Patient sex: M
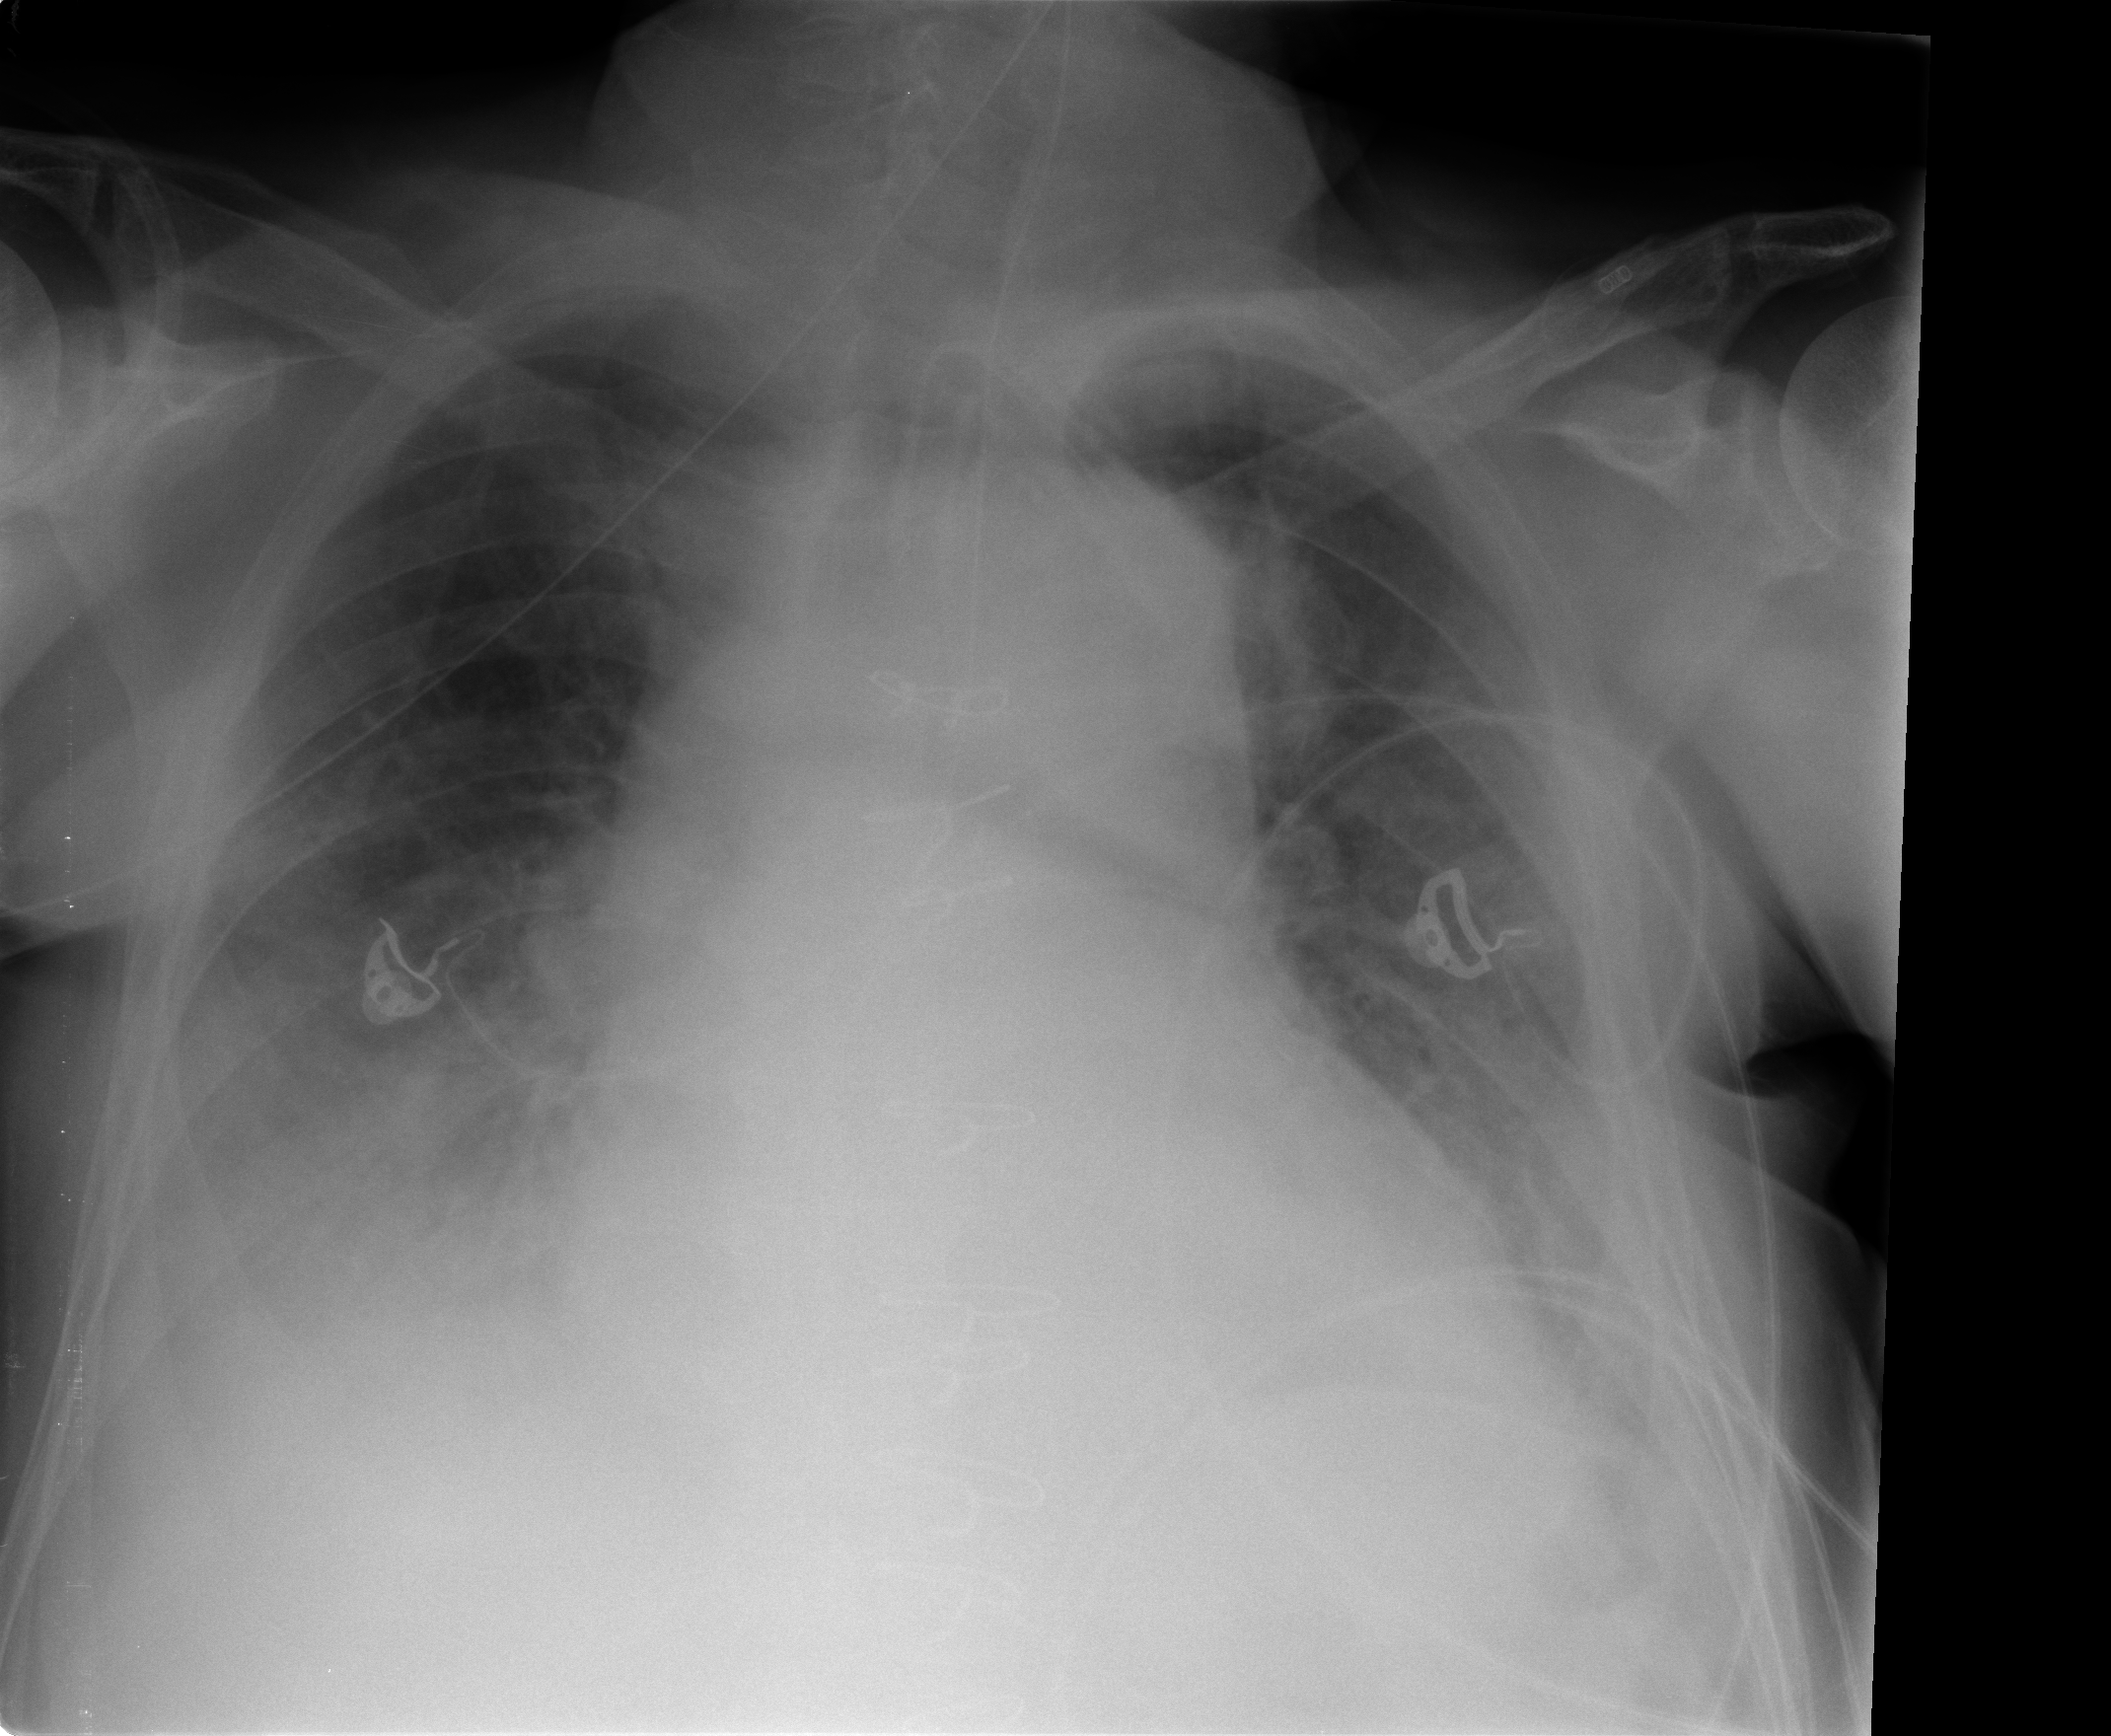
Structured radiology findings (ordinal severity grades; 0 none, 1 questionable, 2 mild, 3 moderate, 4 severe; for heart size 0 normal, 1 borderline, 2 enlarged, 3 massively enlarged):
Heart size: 2
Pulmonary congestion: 2
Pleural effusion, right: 3
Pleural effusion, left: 2
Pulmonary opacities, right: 1
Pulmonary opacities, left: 1
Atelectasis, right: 2
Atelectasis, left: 2